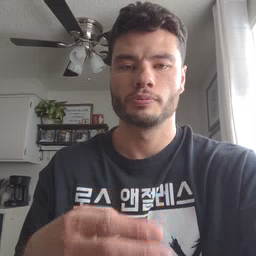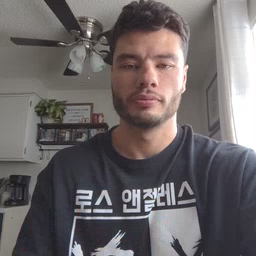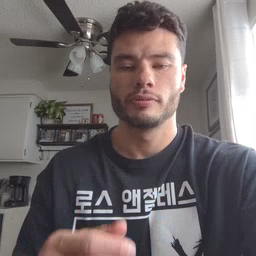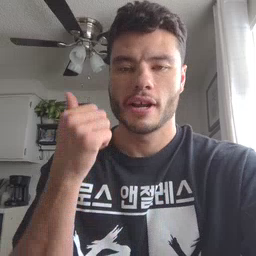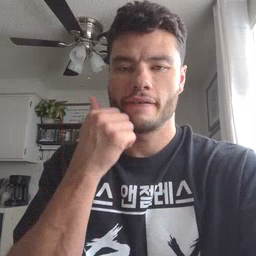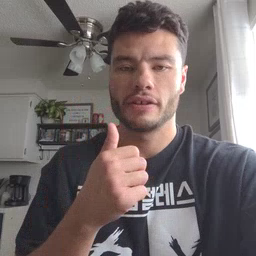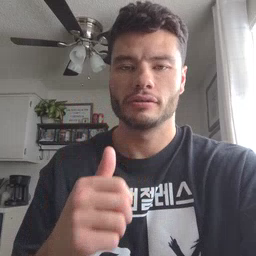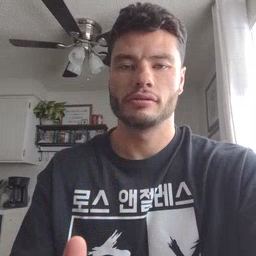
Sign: every